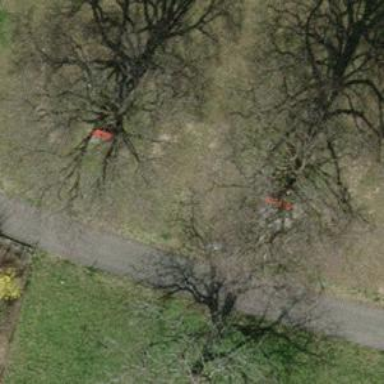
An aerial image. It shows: Red bench near picnic table in leisure land area.